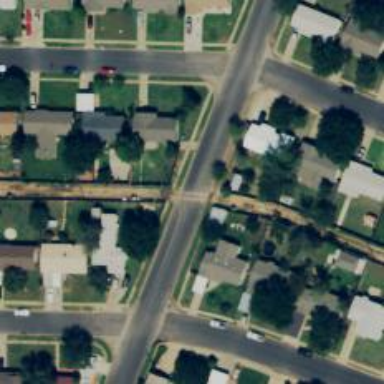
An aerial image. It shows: Alley classified as service road.